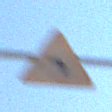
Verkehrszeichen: KurveLinks
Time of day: MorningAfternoon
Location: Outdoor (Nature)
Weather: Clear
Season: Summer
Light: Natural